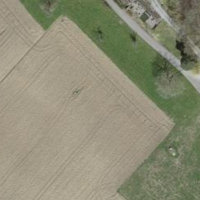
EUNIS habitat code: 41
Species observed at this site:
Polygonum aviculare